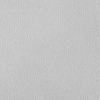
Atmospheric dust classification: dusty